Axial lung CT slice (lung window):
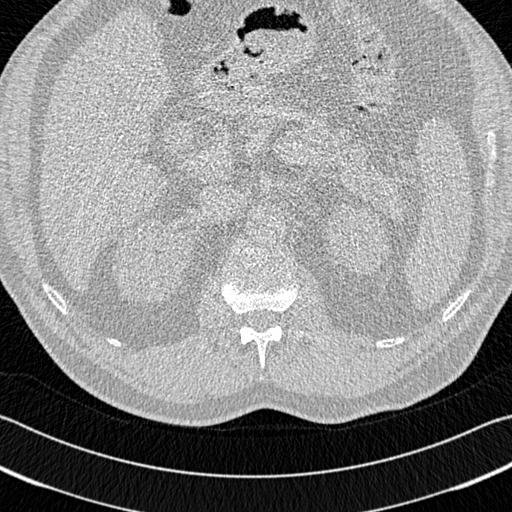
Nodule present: no